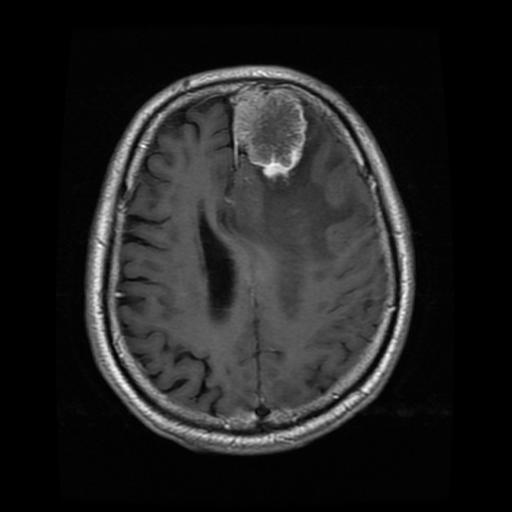
Label: meningioma